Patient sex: F
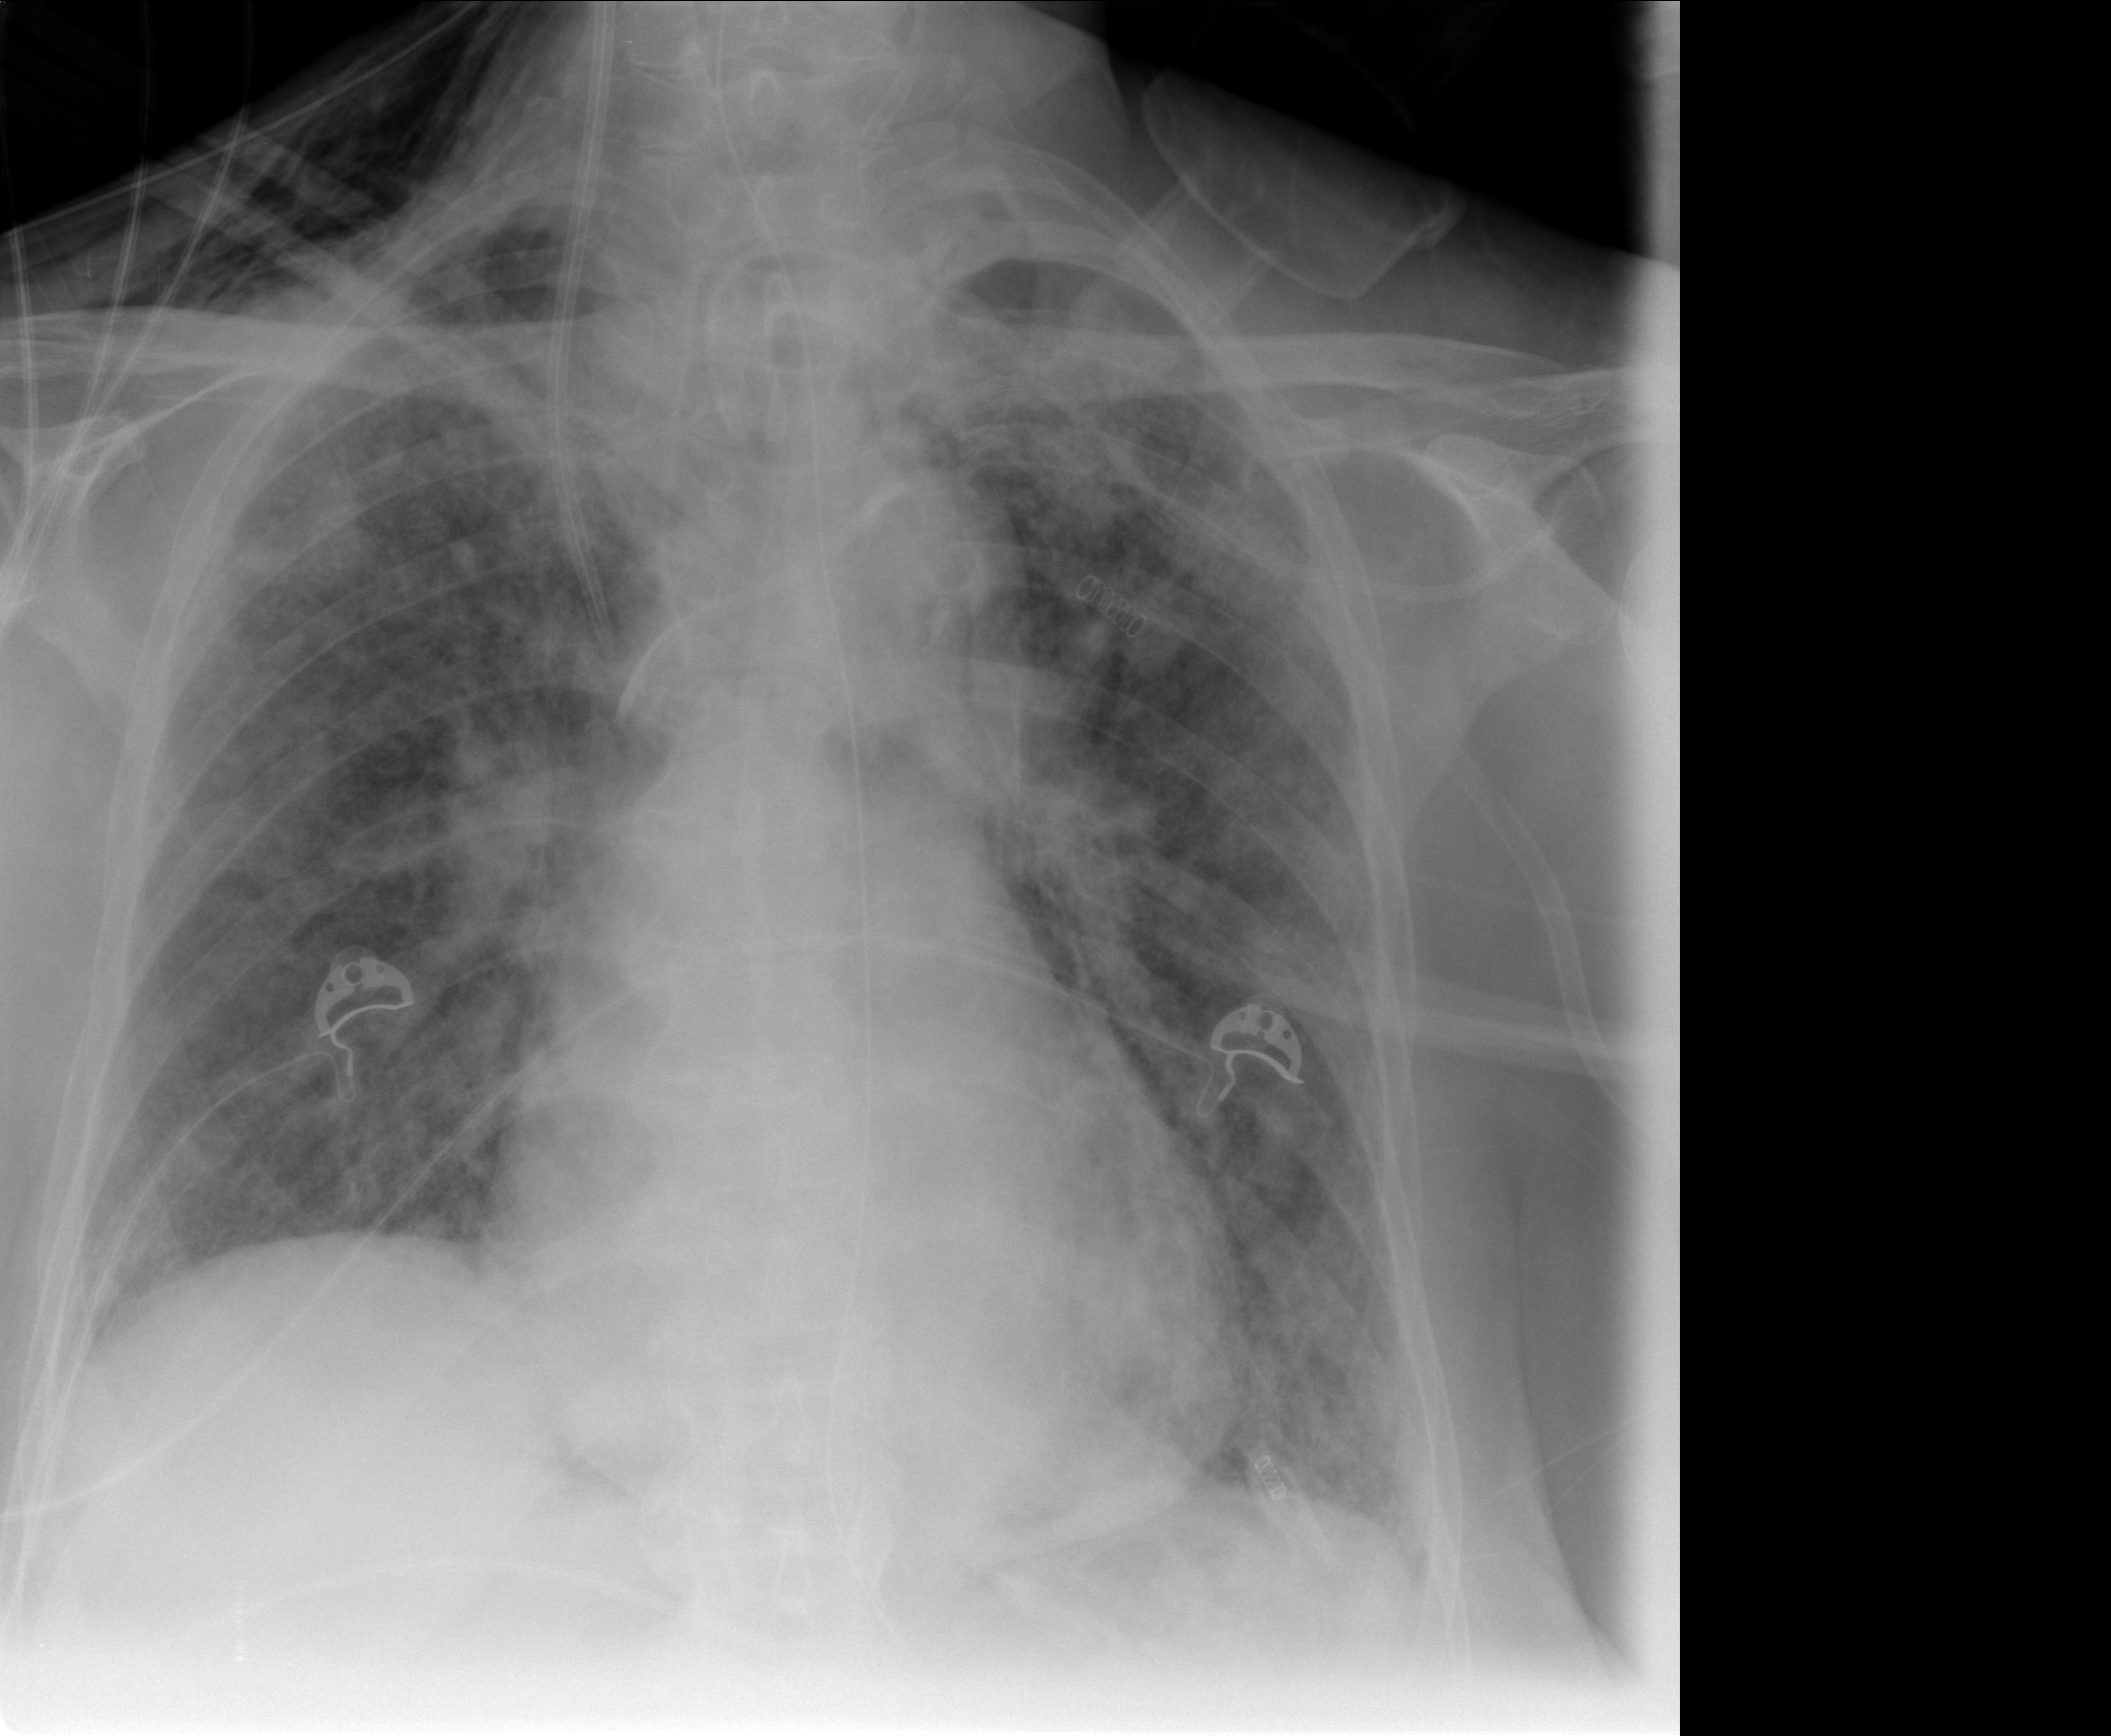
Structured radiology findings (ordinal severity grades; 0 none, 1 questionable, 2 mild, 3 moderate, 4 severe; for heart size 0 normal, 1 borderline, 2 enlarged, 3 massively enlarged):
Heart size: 0
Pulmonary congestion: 3
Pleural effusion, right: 0
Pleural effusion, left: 0
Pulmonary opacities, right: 3
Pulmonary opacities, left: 3
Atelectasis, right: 2
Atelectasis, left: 2